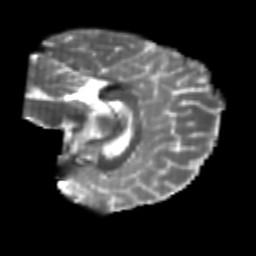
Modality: T2w
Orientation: sagittal
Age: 23
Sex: female
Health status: healthy
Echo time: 0.074 s